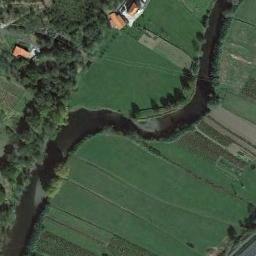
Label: river